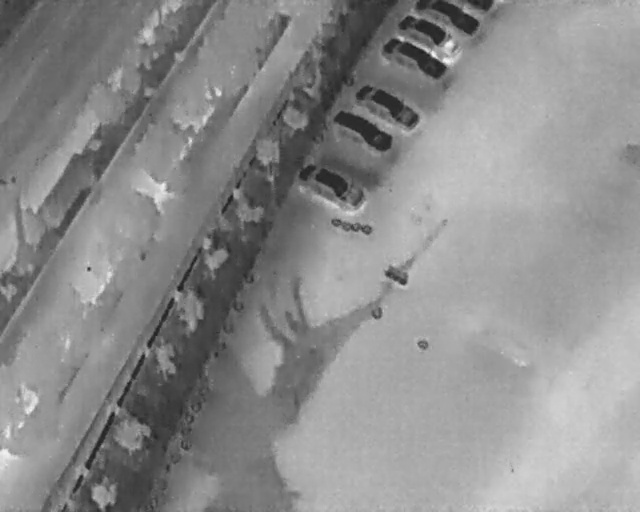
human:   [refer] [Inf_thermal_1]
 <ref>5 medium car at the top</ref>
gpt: <box>[[54, 18, 58, 32, 30], [58, 13, 62, 27, 30], [62, 4, 66, 18, 30], [64, 0, 68, 13, 30], [67, -2, 72, 9, 2]]</box>

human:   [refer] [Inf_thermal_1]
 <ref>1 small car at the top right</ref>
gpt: <box>[[74, -1, 76, 3, 2]]</box>

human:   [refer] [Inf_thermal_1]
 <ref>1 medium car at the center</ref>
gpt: <box>[[49, 28, 54, 43, 27]]</box>